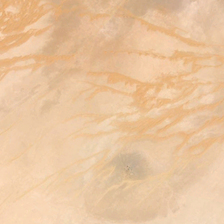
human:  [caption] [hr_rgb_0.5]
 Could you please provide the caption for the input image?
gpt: several clear ripples are in a piece of yellow desert .

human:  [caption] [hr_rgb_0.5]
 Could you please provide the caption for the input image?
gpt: this is desert .

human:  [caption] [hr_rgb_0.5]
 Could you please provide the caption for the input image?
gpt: several clear ripples are in a piece of yellow desert .

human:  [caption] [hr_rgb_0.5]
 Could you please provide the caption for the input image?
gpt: the ground is red with some pellets .

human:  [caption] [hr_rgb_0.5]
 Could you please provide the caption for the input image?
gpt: this is desert .